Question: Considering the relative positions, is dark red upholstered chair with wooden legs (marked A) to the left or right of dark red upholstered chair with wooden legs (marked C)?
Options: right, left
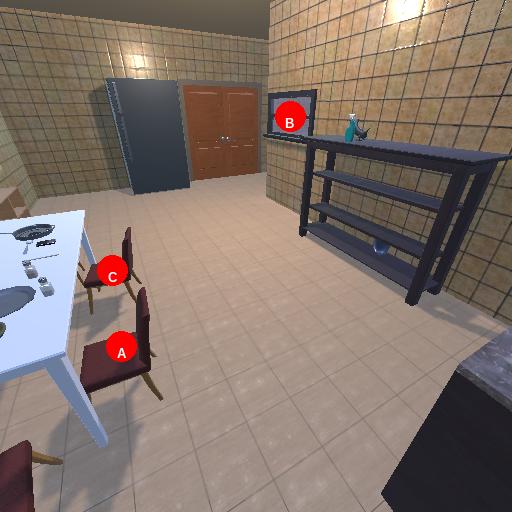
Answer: right